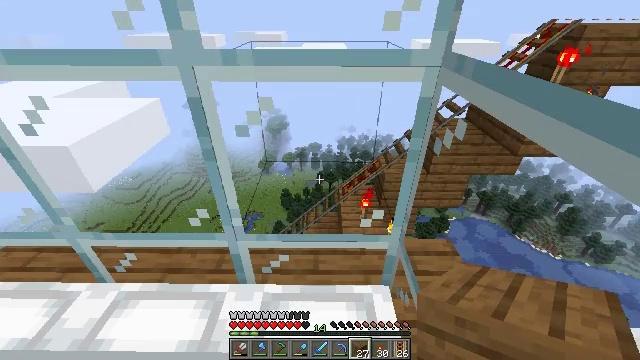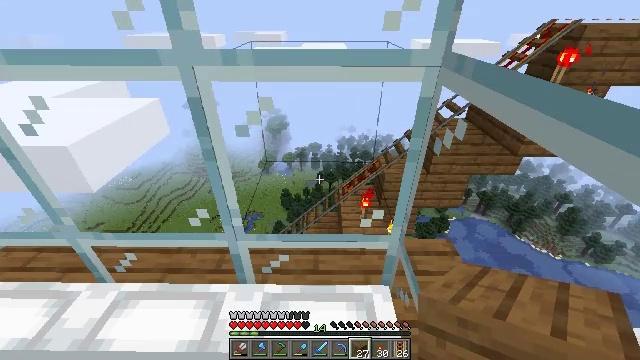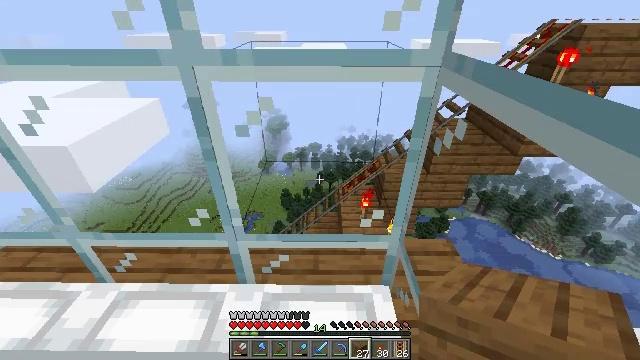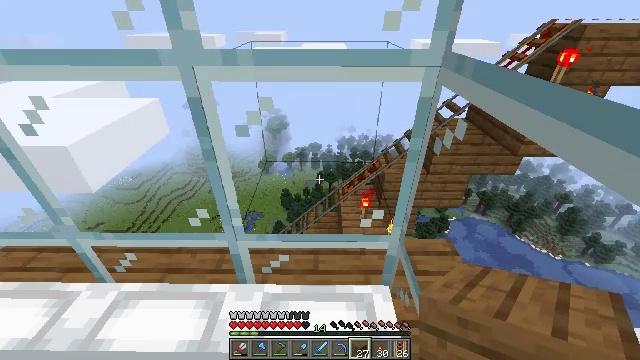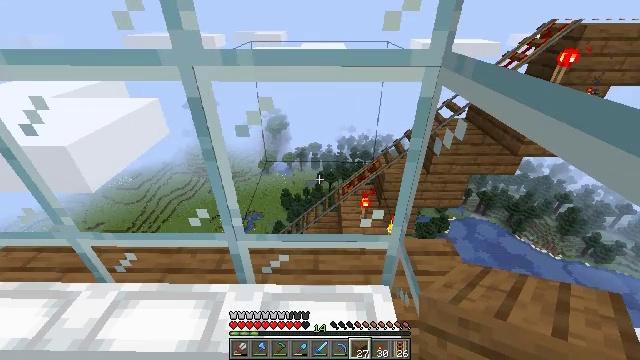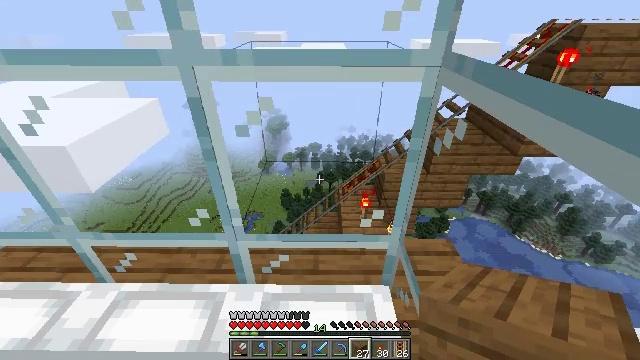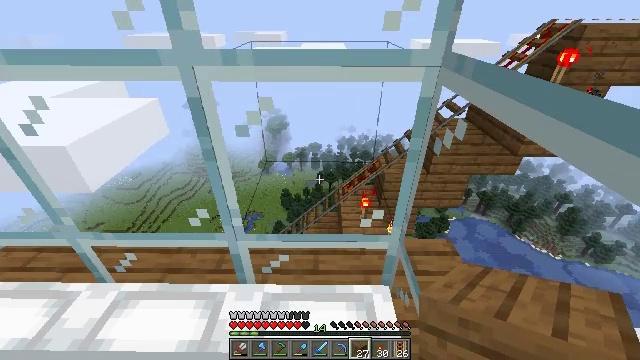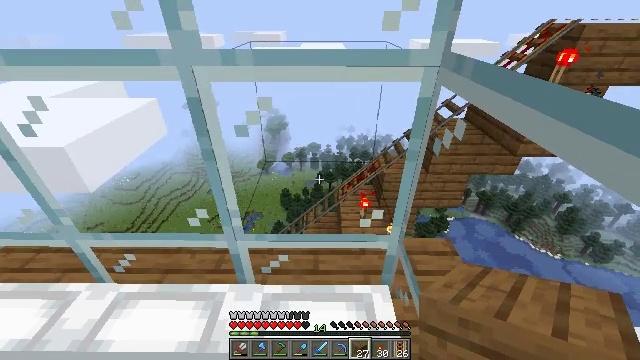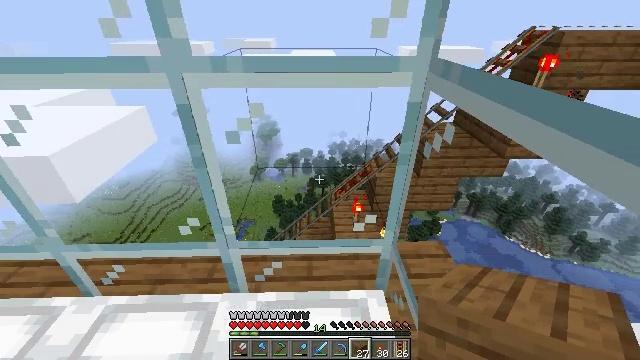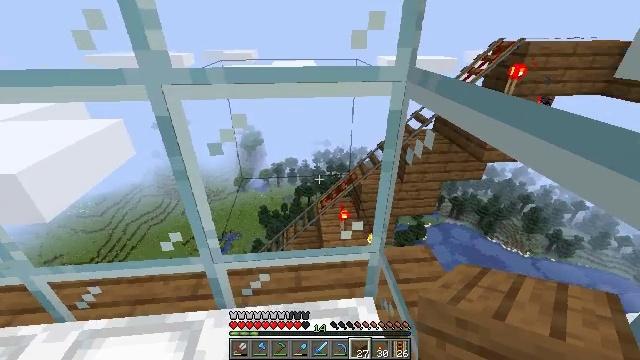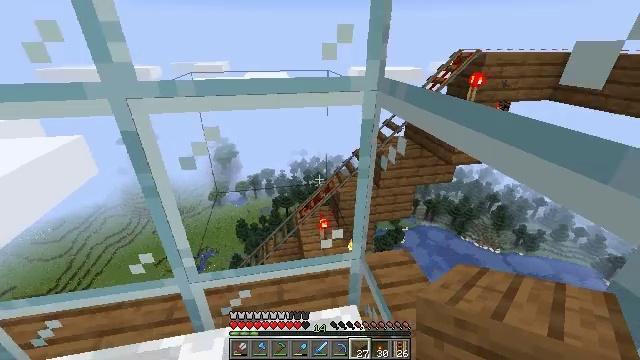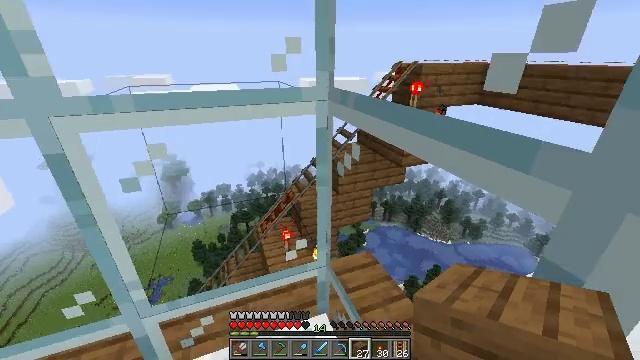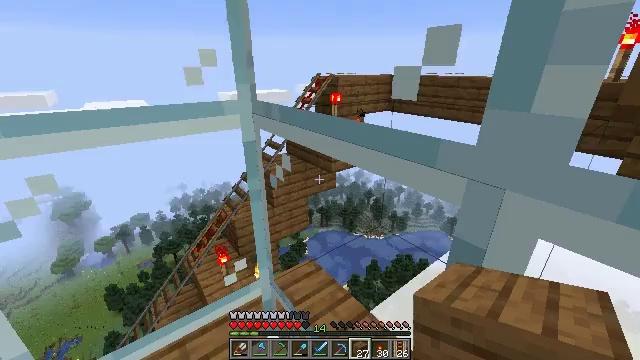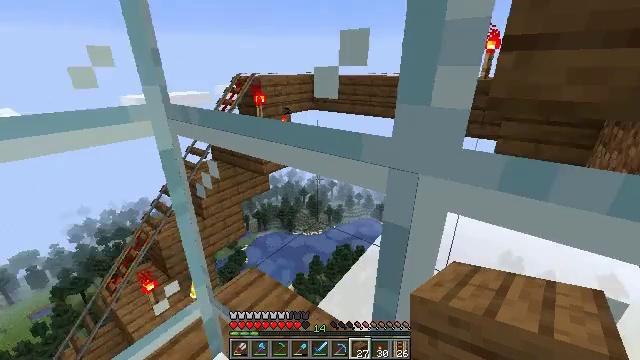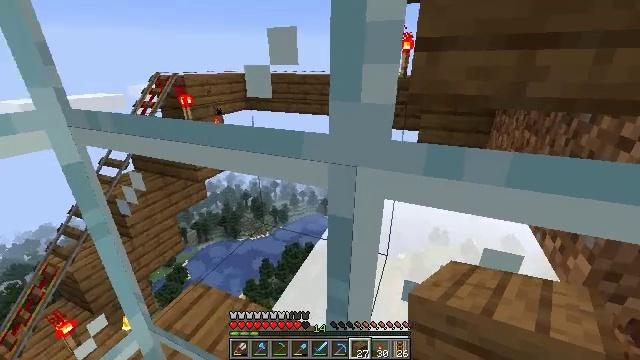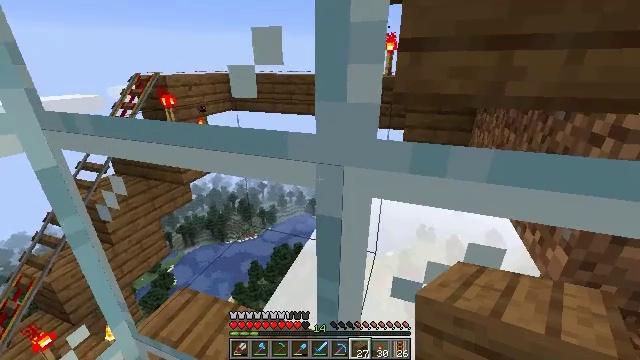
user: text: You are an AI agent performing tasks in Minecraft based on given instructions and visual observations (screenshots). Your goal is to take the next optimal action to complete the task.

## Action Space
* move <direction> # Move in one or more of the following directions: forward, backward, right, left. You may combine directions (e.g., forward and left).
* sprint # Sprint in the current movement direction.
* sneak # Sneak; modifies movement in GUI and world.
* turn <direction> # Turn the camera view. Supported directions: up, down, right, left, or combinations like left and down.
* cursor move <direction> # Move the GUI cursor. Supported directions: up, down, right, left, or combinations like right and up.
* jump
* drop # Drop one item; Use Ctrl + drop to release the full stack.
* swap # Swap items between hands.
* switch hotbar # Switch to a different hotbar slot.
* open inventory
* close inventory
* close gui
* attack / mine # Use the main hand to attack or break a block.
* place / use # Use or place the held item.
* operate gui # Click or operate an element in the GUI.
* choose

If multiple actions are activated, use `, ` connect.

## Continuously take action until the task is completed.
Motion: motion action
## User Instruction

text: Attack the glass to break it.
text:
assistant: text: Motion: no_op
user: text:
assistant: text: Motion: no_op
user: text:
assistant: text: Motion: no_op
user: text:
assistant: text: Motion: no_op
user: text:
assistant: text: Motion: no_op
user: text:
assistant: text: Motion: no_op
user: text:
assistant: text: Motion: no_op
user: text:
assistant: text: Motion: turn right and up
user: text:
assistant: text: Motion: turn right and up
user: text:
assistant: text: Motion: turn right and up
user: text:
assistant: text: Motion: turn right and up
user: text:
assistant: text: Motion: turn right and up
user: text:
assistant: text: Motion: turn right
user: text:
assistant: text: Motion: turn right
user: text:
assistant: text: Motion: turn right
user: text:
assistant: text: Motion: no_op
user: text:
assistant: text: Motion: no_op
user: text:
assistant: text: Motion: no_op
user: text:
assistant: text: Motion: no_op
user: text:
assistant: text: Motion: no_op
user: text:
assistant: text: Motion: no_op
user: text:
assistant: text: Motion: no_op
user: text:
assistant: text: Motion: turn right
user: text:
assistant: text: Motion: turn right and up
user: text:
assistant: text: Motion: turn right and up
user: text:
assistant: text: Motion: turn right and up
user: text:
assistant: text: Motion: turn right and up
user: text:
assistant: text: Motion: turn right and up
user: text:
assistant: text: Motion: turn right
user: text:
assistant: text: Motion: no_op